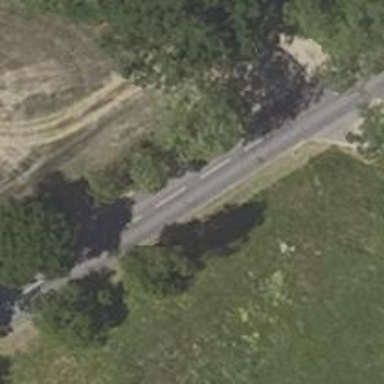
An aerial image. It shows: Tertiary road with asphalt surface.